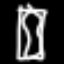
Label: hourglass